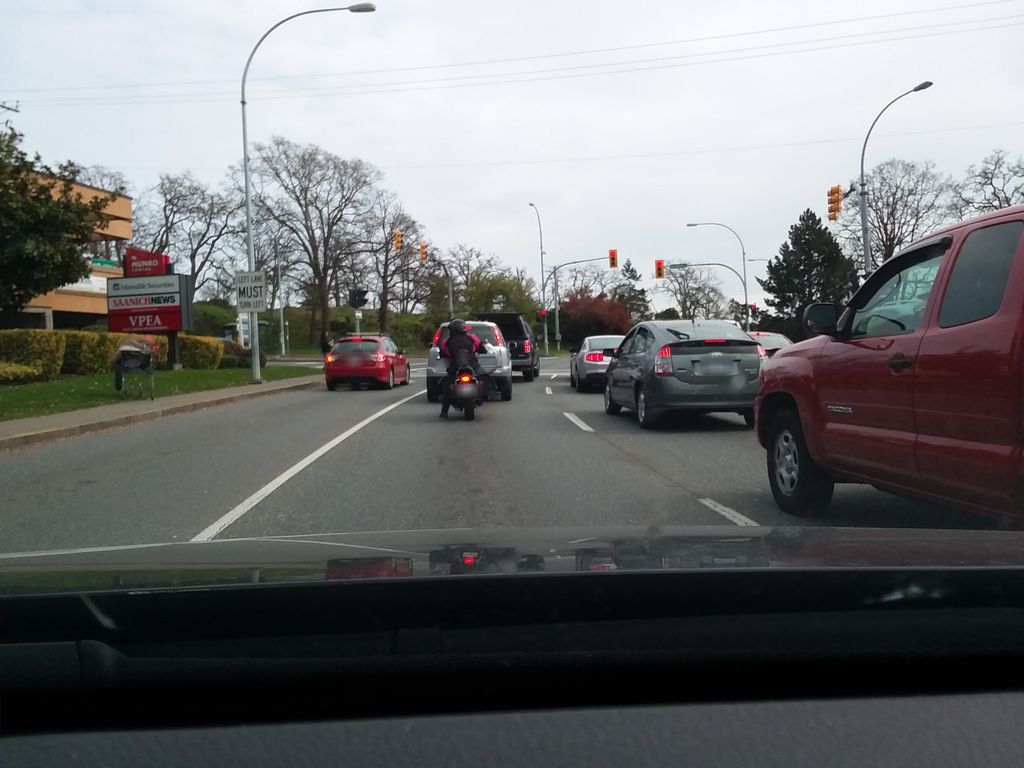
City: victoria